Question: Count the number of objects in the diagram.
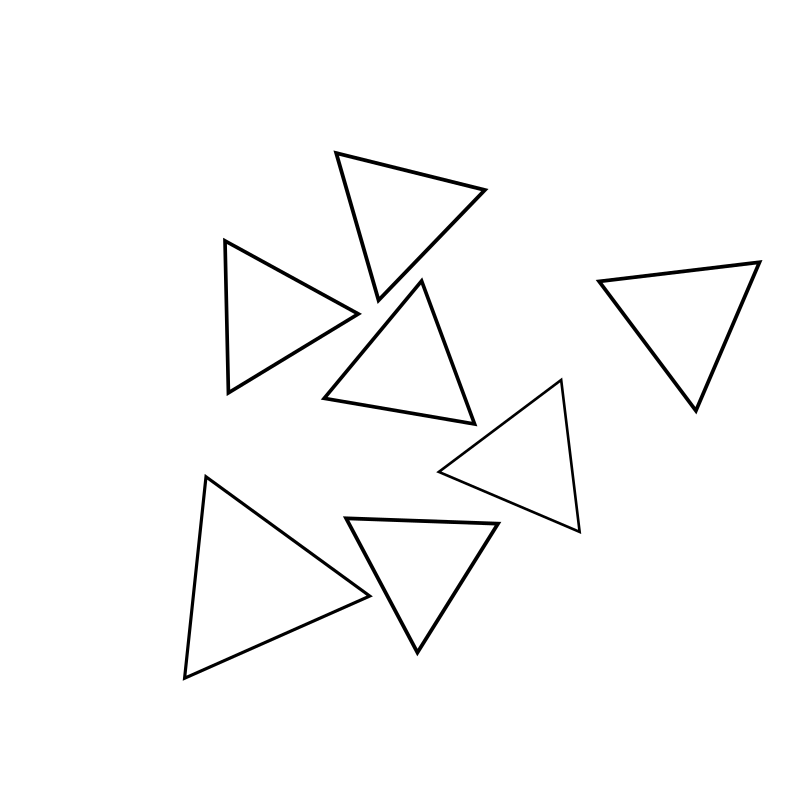
Answer: 7